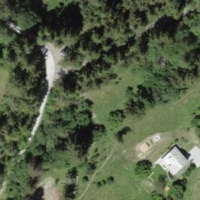
EUNIS habitat code: 52
Species observed at this site:
Caltha palustris